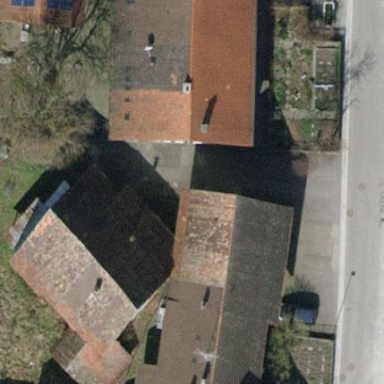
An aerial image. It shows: Gabled building with rosybrown roof oriented along its structure.